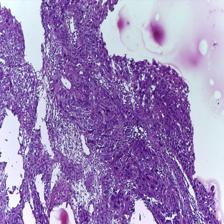
Diagnosis: OSCC